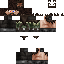
A male human skin with dark skin, wearing brown long hair dressed in a blue hoodie and black pants, featuring a closed mouth.